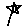
Label: star